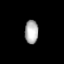
Tissue: lung
Cell type: Endothelial cells
Senescence score: 0.5791
Nuclear area (px): 311
Mean DAPI intensity: 174.212